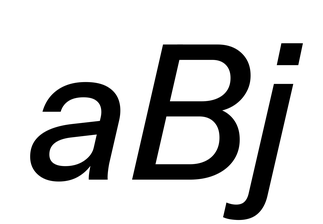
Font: InstrumentSans-Italic_Medium_Italic